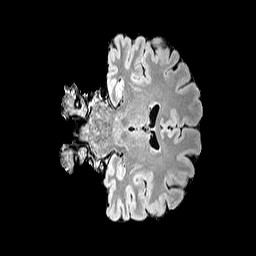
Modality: T1w
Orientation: coronal
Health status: healthy